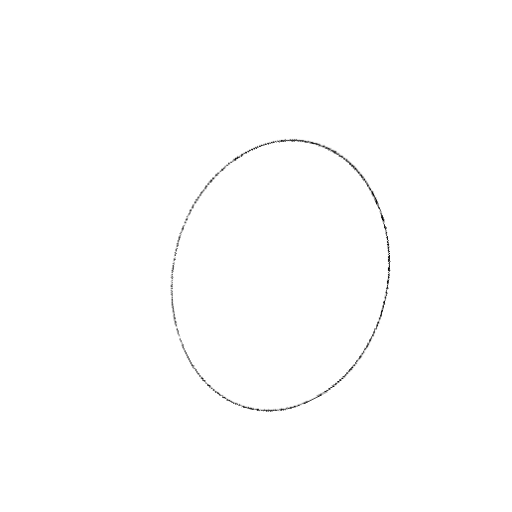
Crossing number: 0